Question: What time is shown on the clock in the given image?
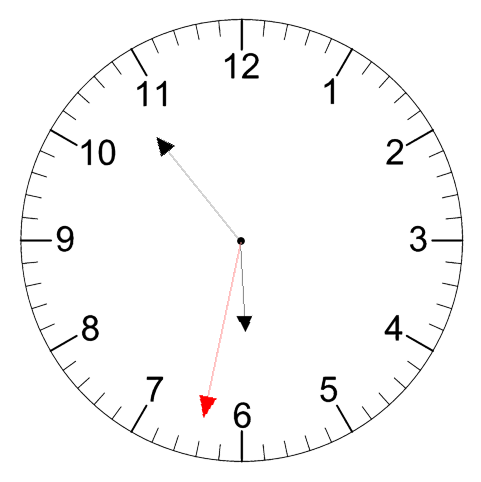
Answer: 05:53:32